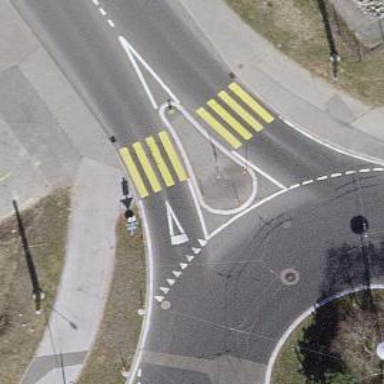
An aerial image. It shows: Zebra crossing on the road.